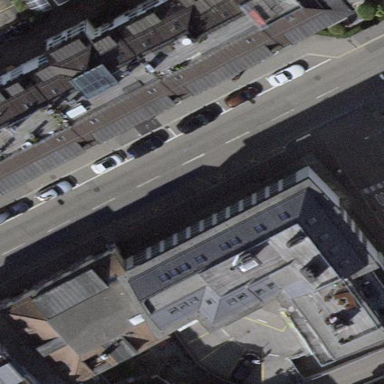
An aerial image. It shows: View of roof of building.